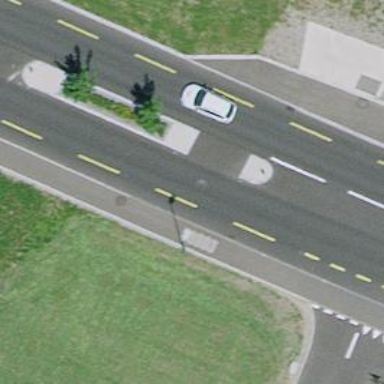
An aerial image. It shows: Unmarked crossing with pedestrian island.